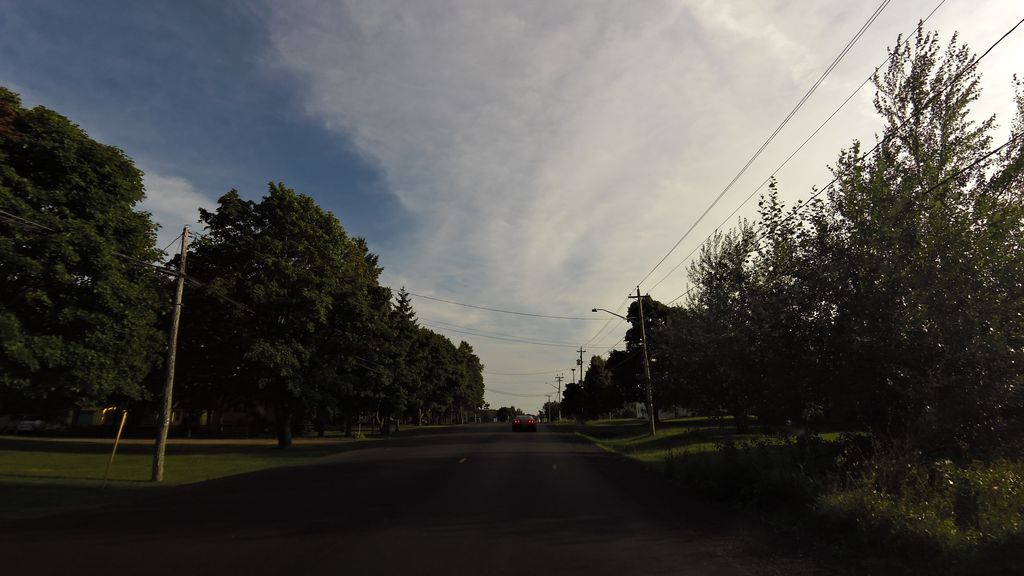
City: charlottetown